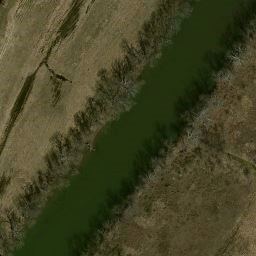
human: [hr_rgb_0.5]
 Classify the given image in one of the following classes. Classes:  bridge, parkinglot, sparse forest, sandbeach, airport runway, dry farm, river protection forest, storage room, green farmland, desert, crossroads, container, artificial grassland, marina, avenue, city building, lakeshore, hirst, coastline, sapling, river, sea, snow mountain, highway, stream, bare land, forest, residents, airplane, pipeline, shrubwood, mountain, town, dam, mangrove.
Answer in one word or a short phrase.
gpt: river